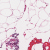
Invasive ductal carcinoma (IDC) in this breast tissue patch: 0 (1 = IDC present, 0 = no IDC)